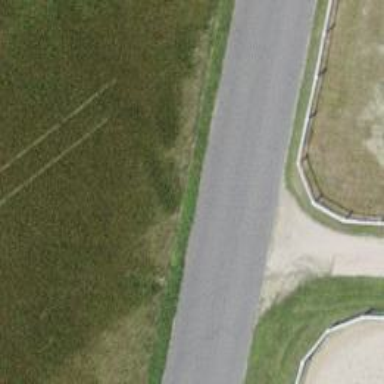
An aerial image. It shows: Service road with gravel surface.